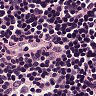
Metastatic tissue present: no